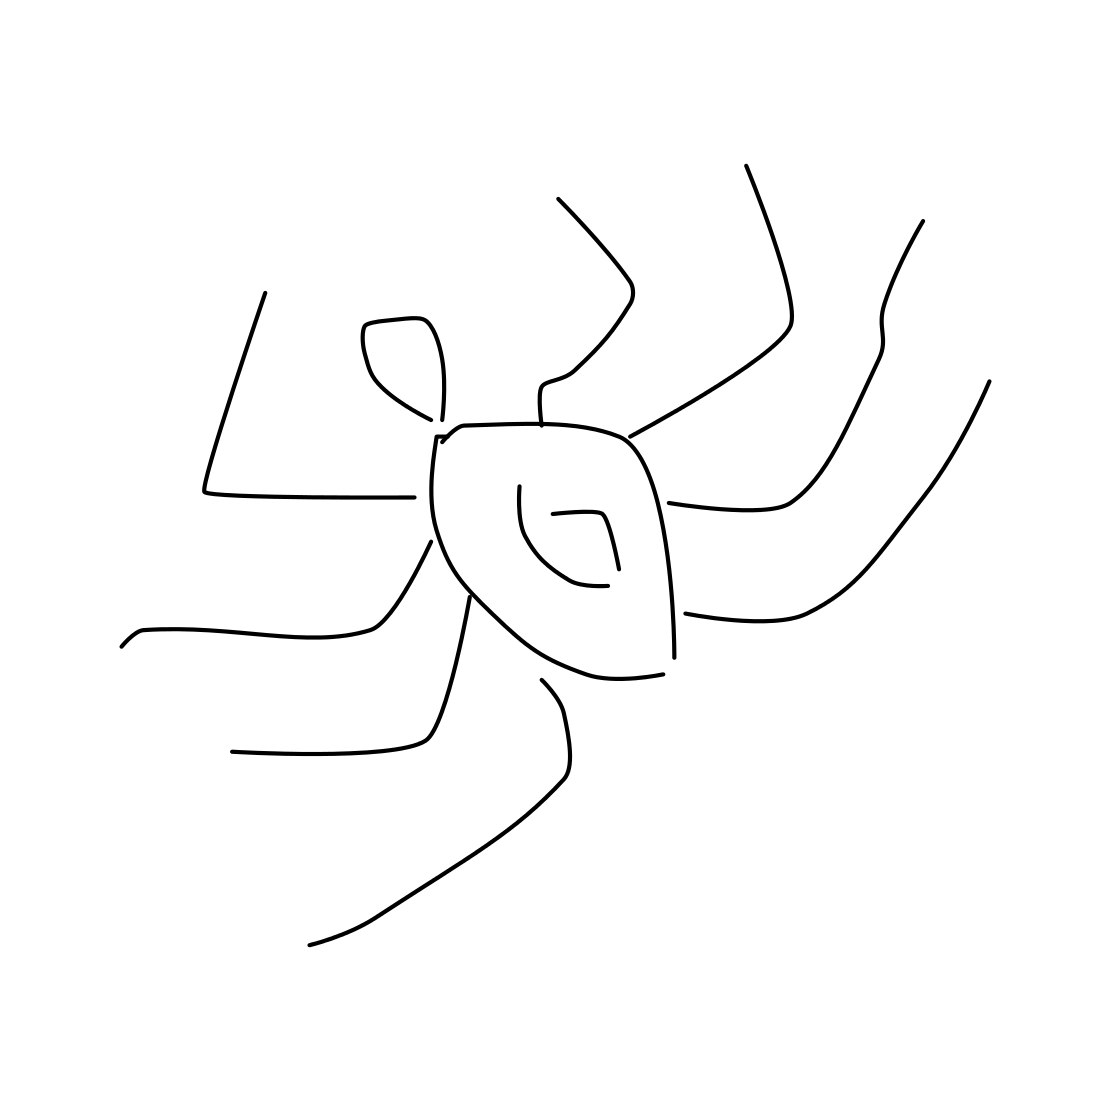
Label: spider